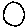
Label: circle